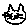
Label: cat